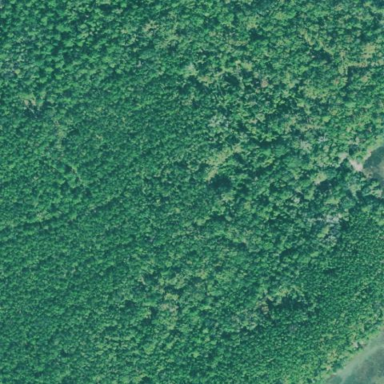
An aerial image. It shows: Swampy wetland area known as Forested Wetland.